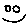
Label: smiley face